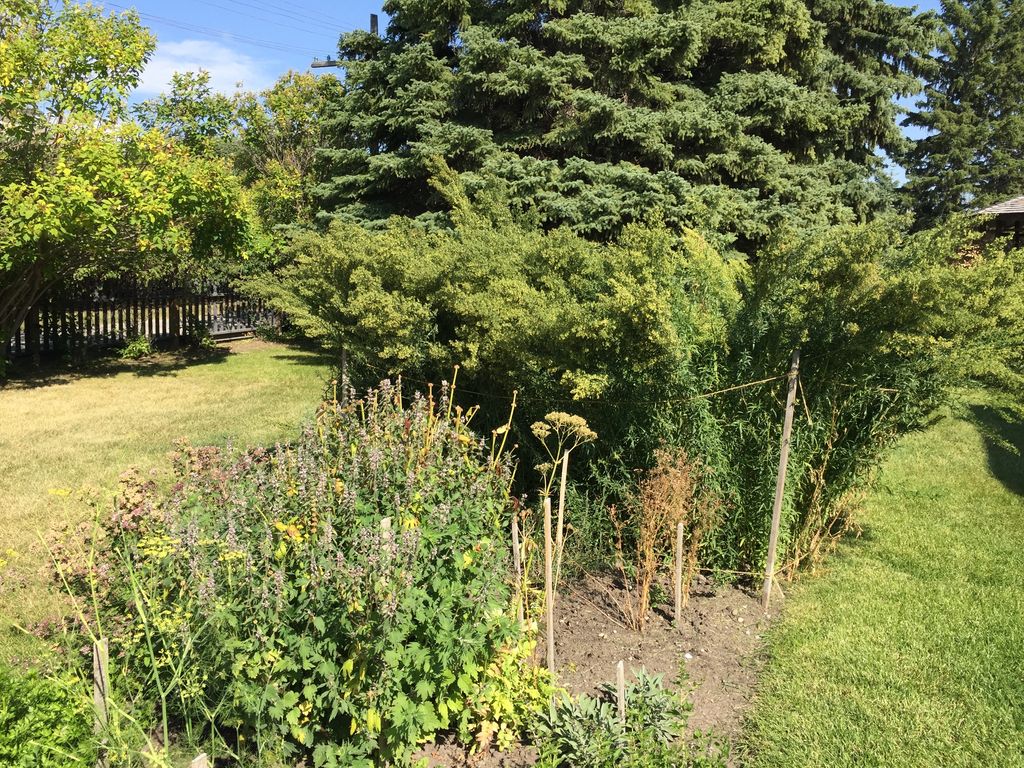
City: calgary